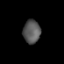
Tissue: prostate
Cell type: T cells
Senescence score: 0.2787
Nuclear area (px): 396
Mean DAPI intensity: 86.861